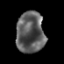
Tissue: prostate
Cell type: T cells
Senescence score: 0.3445
Nuclear area (px): 1129
Mean DAPI intensity: 94.555